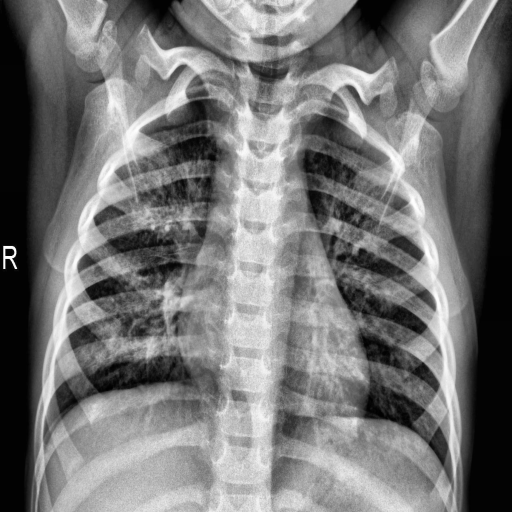
Finding: PNEUMONIA